Field crop: maize
Growth stage: 2
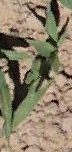
Species: maize